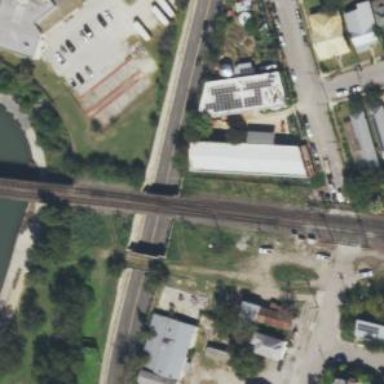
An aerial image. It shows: Junction on the railway.